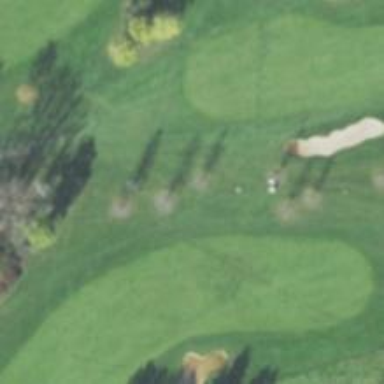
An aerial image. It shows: Path used for both walking and golf.